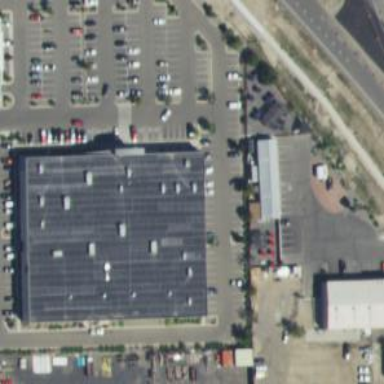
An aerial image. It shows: Retail building with fitness center on the leisure land.